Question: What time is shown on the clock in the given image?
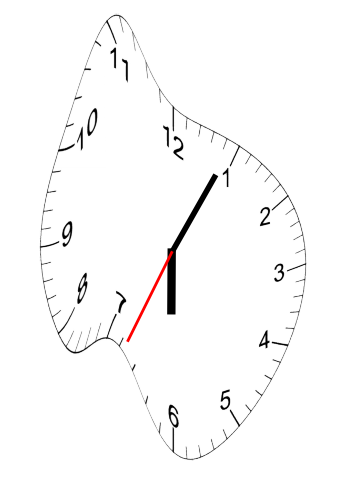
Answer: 06:04:34